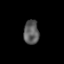
Tissue: lung
Cell type: Others
Senescence score: 0.1652
Nuclear area (px): 359
Mean DAPI intensity: 92.487